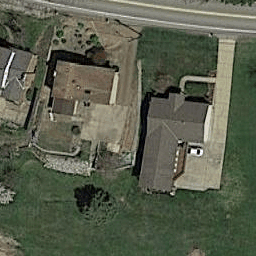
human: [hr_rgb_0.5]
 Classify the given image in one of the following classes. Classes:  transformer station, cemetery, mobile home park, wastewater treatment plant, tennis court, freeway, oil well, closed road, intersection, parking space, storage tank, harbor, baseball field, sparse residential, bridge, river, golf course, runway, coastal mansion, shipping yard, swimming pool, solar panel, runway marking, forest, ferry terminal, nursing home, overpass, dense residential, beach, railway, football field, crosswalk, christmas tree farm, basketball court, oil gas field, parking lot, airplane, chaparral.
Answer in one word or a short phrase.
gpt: sparse residential